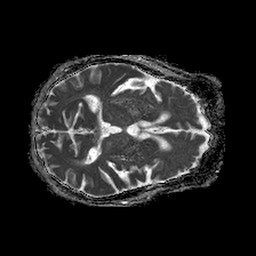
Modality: ADC
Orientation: axial
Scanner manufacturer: philips
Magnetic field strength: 1.5 T
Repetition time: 4.6 s
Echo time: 0.08631 s